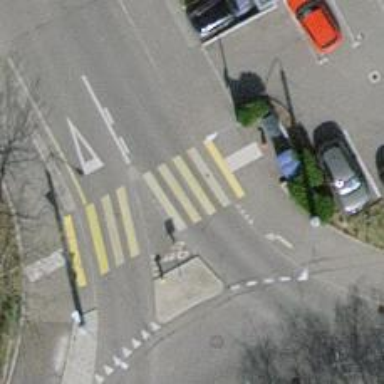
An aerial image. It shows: Zebra crossing on the road.